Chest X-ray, PA view. Patient: 52 years old, sex M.
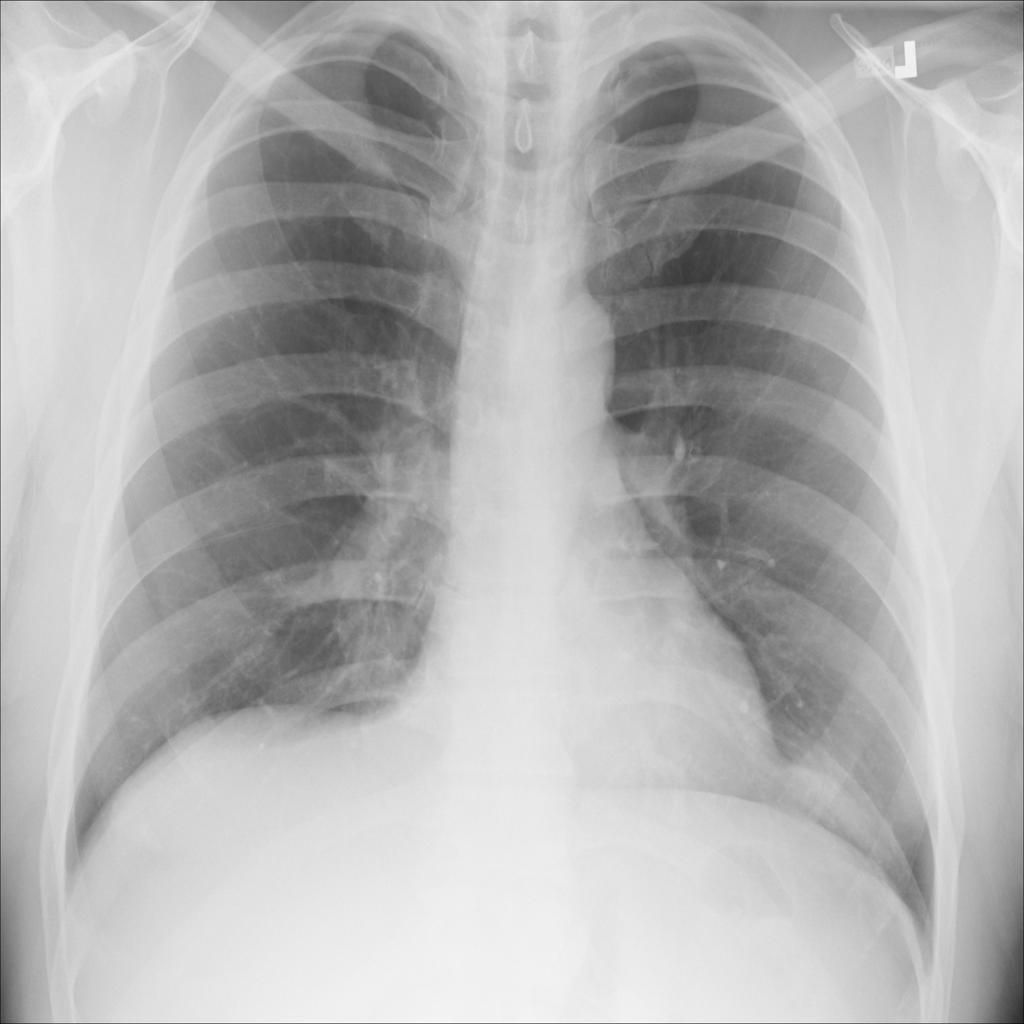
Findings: No Finding